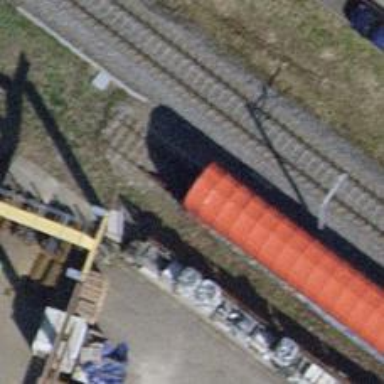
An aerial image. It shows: Railway buffer stop.